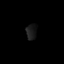
Tissue: skin
Cell type: Epithelial cells
Senescence score: 0.8838
Nuclear area (px): 150
Mean DAPI intensity: 28.04